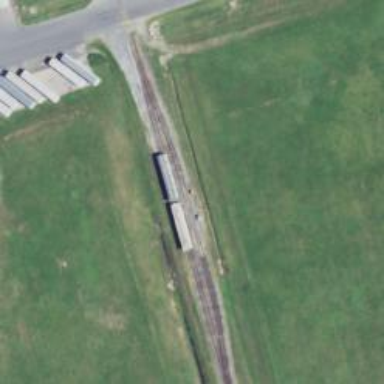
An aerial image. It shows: Railway siding with rails.